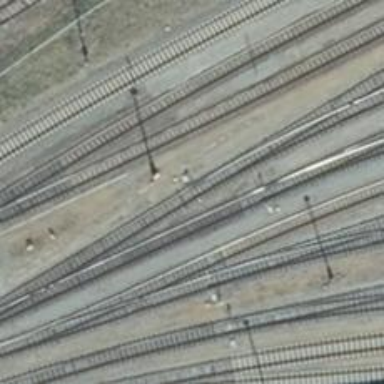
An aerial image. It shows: Railway switch.